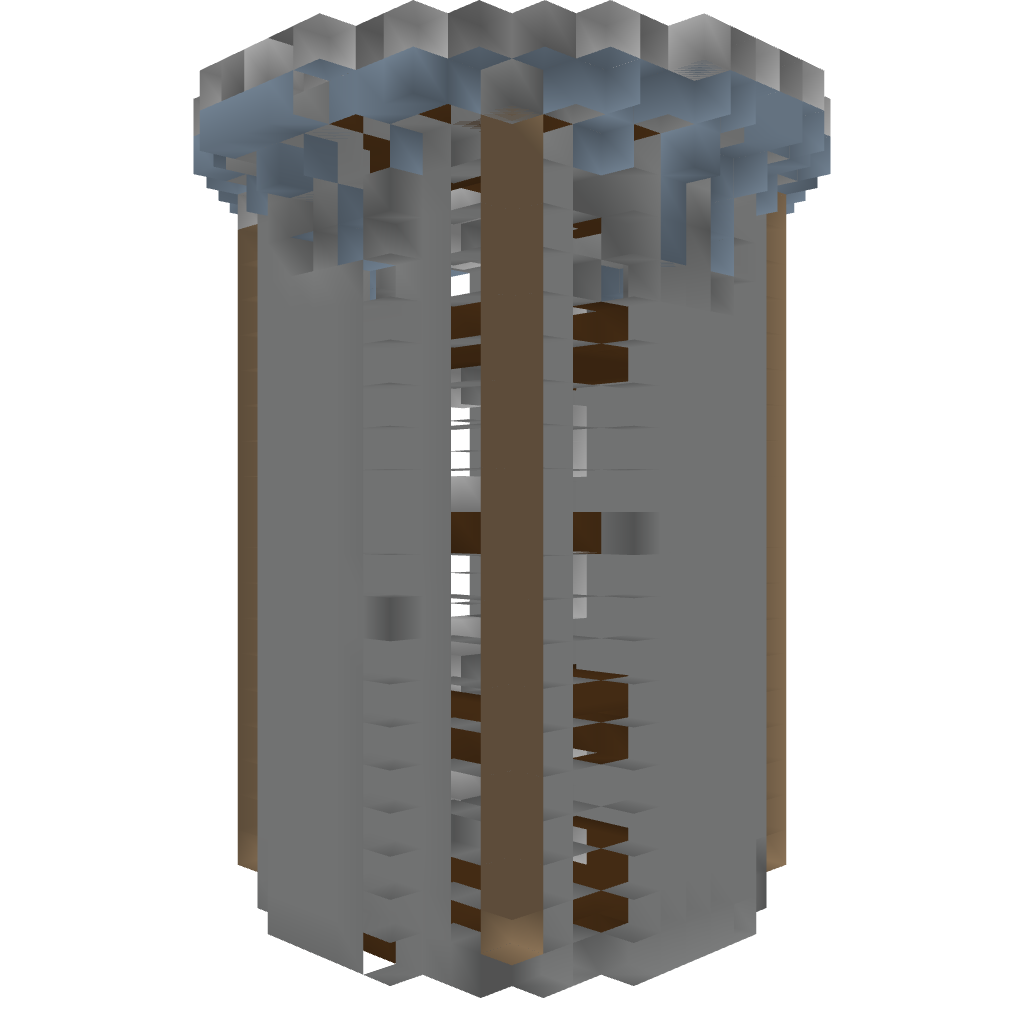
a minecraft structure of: Mideval Watch Tower